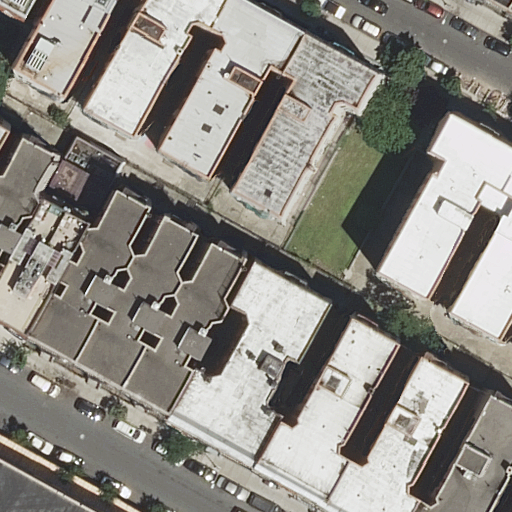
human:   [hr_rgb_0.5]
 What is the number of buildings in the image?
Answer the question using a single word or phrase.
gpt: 20

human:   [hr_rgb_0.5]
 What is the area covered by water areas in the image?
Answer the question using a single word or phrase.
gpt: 0m2

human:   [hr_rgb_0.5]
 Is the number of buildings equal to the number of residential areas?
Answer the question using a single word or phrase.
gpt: no

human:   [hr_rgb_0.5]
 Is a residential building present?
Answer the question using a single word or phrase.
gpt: yes

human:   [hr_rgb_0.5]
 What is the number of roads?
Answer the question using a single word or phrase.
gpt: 2

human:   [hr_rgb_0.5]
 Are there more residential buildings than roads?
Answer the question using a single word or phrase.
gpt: yes

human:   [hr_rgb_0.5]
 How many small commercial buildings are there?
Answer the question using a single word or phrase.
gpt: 0

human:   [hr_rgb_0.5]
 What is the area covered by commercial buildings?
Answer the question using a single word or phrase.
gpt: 0m2

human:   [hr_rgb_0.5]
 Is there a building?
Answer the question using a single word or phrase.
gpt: yes

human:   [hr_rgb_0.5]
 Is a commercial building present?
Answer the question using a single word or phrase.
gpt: no

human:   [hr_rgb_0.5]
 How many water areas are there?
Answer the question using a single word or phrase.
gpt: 0

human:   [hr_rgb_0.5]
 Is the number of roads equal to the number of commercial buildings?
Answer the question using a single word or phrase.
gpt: no

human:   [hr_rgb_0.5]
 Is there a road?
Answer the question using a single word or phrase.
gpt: yes

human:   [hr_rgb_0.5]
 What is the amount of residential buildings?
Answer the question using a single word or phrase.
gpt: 20

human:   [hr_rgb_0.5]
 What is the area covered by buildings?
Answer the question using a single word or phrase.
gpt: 4144m2

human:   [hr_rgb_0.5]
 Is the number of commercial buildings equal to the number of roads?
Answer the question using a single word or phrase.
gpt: no

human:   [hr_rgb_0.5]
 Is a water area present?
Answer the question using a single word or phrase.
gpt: no

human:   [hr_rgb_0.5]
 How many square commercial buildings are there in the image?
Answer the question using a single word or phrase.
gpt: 0

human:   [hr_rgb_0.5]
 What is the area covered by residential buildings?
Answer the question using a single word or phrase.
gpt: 4144m2

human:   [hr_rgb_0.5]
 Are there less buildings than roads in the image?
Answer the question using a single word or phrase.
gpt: no

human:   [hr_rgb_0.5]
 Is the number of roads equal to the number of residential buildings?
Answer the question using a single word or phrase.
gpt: no

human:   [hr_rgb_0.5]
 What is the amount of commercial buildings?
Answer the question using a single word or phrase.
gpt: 0

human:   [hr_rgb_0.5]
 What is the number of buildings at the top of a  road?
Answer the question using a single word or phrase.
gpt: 15

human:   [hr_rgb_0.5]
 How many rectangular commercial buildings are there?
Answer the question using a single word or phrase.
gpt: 0

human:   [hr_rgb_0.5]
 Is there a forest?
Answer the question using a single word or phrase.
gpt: no

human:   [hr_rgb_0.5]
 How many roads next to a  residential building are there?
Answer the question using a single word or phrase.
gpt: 2

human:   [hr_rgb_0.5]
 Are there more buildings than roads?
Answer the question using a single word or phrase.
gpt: yes

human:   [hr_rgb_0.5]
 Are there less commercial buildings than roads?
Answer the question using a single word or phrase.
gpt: yes

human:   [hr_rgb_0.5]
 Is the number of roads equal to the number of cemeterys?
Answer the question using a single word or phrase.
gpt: no

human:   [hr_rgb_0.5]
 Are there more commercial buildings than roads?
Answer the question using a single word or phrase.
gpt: no

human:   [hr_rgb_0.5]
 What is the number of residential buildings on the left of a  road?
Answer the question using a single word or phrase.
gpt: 14

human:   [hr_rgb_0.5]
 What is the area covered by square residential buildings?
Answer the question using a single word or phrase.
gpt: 0m2

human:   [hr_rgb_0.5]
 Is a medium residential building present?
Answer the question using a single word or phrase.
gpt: yes

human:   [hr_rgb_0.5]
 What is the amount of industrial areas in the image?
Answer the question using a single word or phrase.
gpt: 0

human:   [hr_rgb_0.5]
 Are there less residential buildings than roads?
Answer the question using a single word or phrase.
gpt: no

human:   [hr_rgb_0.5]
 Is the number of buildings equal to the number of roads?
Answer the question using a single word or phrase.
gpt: no

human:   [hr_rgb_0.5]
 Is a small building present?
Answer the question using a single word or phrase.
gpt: yes

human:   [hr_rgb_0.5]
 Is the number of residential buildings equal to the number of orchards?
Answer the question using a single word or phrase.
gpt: no

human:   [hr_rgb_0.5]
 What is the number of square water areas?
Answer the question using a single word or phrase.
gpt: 0

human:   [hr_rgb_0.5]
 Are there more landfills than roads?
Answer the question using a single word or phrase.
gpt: no

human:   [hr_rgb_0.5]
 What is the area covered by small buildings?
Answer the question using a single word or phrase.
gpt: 169m2

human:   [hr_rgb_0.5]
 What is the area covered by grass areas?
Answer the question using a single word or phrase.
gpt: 0m2

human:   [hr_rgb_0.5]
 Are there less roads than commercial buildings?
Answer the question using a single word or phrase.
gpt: no

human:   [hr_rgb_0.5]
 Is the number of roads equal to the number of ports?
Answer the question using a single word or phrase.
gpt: no

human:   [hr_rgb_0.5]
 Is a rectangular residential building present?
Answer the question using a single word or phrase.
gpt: yes

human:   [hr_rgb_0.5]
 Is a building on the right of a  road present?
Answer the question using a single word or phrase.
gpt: yes

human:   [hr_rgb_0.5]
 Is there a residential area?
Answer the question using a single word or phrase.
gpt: no

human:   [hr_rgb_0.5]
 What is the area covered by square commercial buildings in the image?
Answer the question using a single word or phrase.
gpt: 0m2

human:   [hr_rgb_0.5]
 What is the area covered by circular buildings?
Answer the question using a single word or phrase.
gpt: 0m2

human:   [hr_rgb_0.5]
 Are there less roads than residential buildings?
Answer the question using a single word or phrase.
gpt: yes

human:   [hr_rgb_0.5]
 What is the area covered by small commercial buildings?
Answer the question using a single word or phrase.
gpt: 0m2

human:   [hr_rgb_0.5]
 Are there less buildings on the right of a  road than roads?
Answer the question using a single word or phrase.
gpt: no

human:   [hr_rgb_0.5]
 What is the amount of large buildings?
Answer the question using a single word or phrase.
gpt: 1

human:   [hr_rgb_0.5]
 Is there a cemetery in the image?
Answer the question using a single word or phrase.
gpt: no

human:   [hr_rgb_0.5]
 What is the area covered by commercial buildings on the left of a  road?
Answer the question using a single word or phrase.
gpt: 0m2

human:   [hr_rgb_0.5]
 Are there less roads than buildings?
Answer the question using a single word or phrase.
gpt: yes

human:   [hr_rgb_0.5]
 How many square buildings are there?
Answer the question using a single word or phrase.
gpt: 0

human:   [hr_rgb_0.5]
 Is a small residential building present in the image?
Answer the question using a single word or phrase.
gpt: yes

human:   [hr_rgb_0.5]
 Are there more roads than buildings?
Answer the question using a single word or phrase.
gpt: no

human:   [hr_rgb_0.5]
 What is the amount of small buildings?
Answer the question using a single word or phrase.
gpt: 7

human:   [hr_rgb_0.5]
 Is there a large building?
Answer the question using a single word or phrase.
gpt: yes

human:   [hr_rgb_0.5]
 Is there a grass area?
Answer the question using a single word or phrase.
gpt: no

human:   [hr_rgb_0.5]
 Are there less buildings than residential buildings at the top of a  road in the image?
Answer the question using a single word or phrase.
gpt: no

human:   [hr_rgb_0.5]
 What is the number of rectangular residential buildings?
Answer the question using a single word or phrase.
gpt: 9